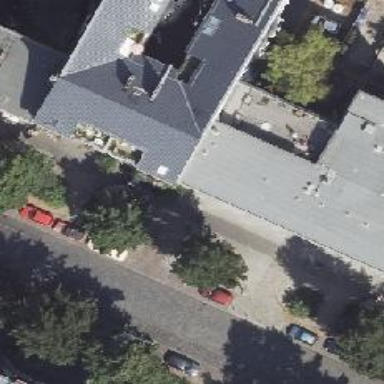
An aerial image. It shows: Pub.